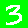
Digit: 3